Field crop: tomato
Growth stage: 2
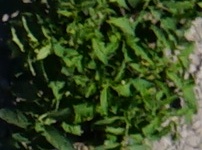
Species: tomato